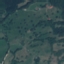
Land use / land cover: Pasture